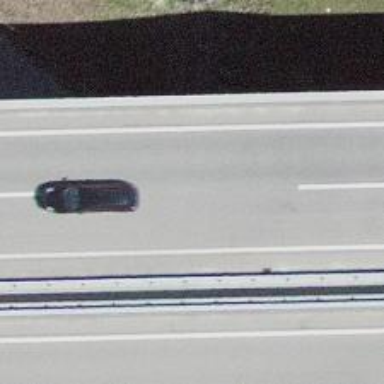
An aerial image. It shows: Asphalt bridge over motorway.